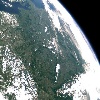
Label: land